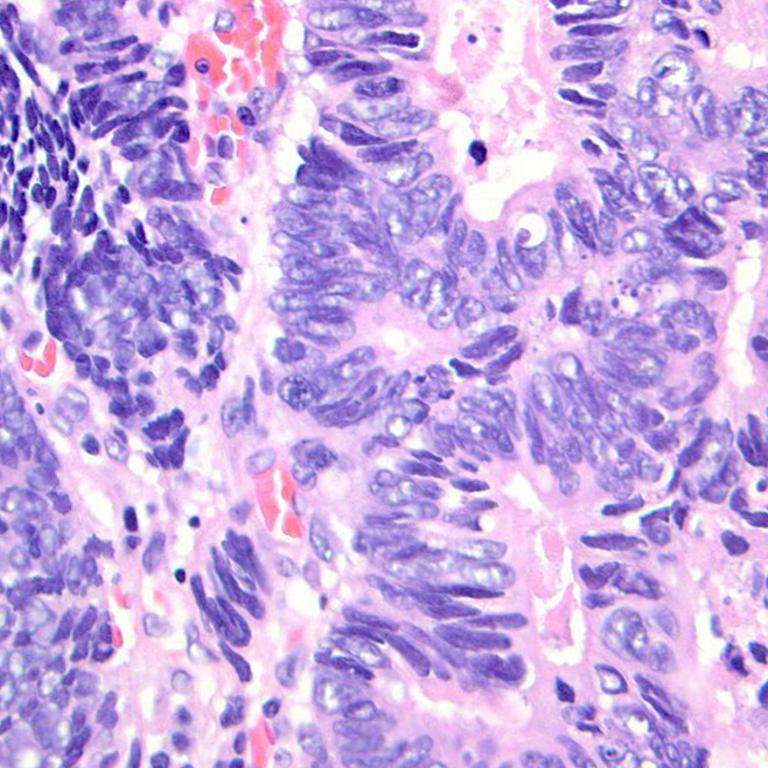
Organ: colon
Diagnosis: adenocarcinomas